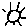
Label: sun